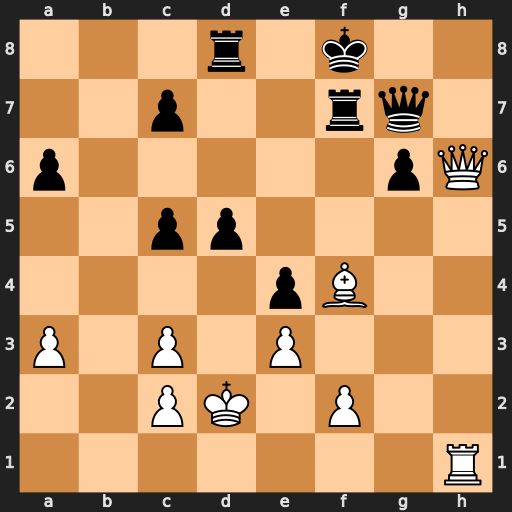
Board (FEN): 3r1k2/2p2rq1/p5pQ/2pp4/4pB2/P1P1P3/2PK1P2/7R
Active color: w
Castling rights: -
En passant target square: -
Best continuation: Qh8+ Qxh8 Rxh8+ Ke7 Bg5+